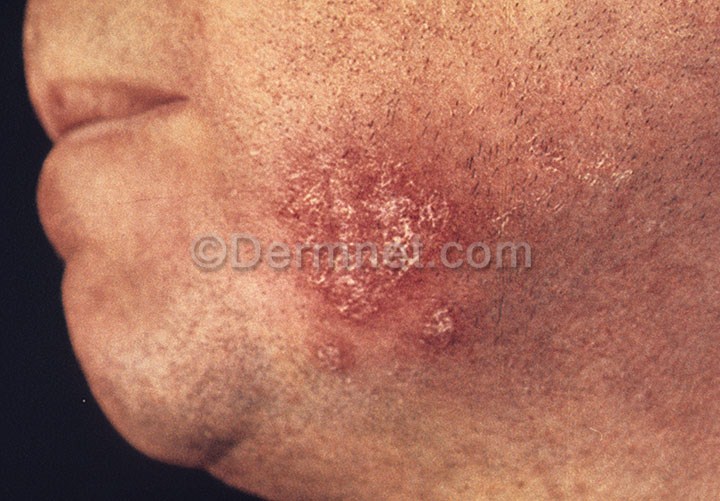
Disease: Lupus and other Connective Tissue diseases